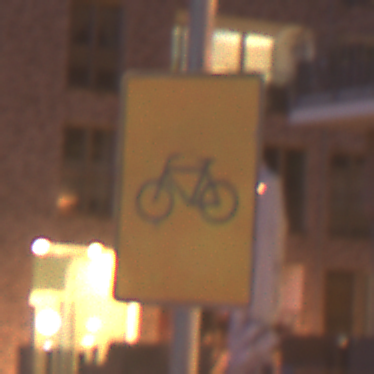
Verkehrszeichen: RadverkehrOhnePfeilsymbol
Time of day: Night
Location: Outdoor (Urban)
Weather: PartlyCloudy
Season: NotSpecified
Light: Artificial